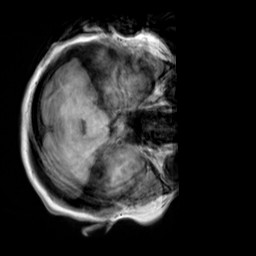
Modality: T1w
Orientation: axial
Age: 30
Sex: female
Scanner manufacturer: siemens
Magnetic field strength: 3 T
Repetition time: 2.3 s
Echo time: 0.00303 s